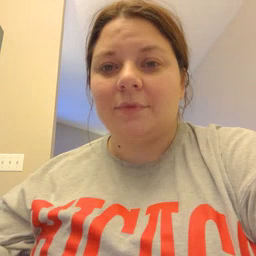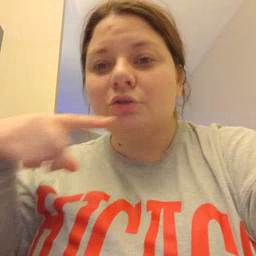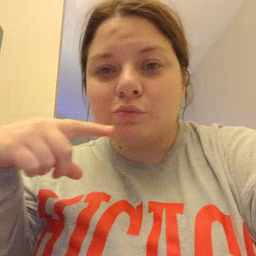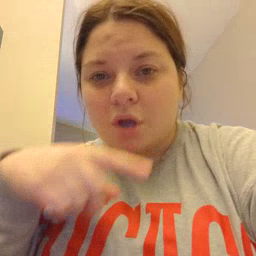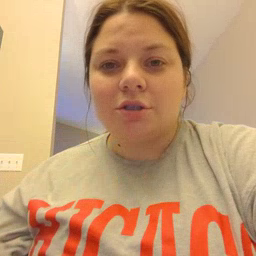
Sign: toothbrush